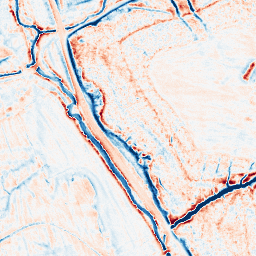
Category: edge_preserving
Decomposition family: anisotropic_diffusion
Decomposition parameters: iterations: 20
kappa: 100
gamma: 0.2
Upsampling method: bicubic_16x
Upsampling parameters: scale: 16
Upsampling scale: 16